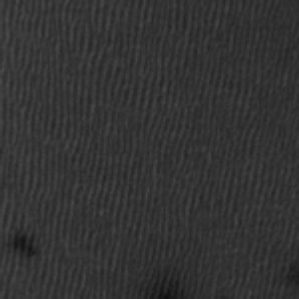
Label: frost